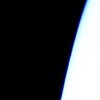
Label: space